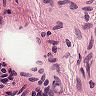
Metastatic tissue present: no